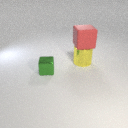
large red rubber cube above large yellow metal cylinder